Question: I have a factory class, 'DocumentLoaderFactory', which simply returns an instance that implements an interface, 'IDocumentLoader'.
All implementation resides under the following namespace
> Skim.Ssms.AddIn.ActiveFileExplorer.Loader
But what I am wondering is, which namespace does 'DocumentLoaderFactory' belong?
I have placed the factory class under the '*.Loader' namespace for now, but it is being used from a user control ('ActiveFileWindow') of the parent namespace, 'Skim.Ssms.AddIn.ActiveFileExplorer' as shown below.
What would be pros & cons of placing the factory method within '*.Loader' or it's parent namespace? I would like to make a decision pros/cons.
Here is the layout of my project

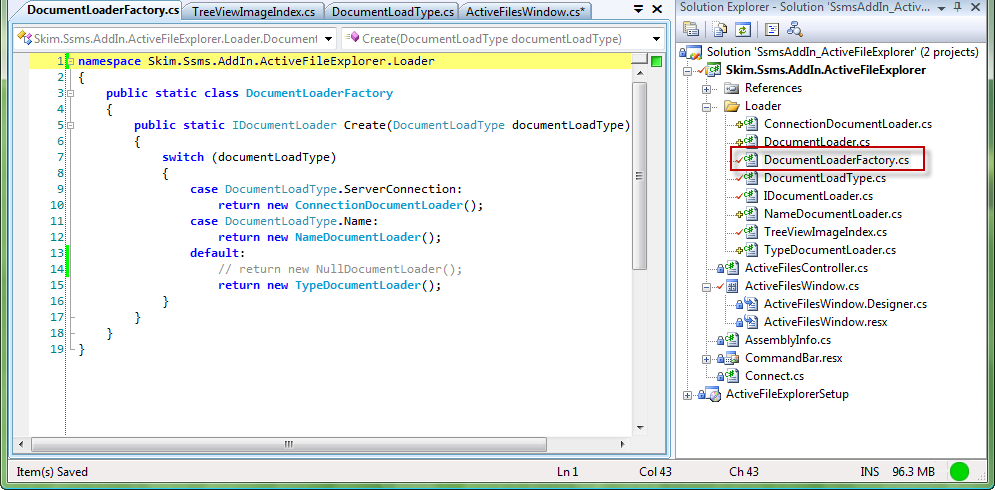
Answer: I would say its best to colocate your factories with the type(s) they create. A factory is a provider of something, and should be associated and proximate to the things it provides. If you follow the rules of cohesion, then you would come to the same conclusion. Related things should be close together to maintain a cohesive API.